Question: I have a long list of invoices. The invoice numbers ('BEL_NR' column) are repeated as each one of them contain at least one position, that means that data referring to logistics costs for each invoice is also repeated in column 'Frachtkosten'. What I'm trying to do is to delete consecutive repeated values, leaving only the first one.
For example: put '0' in 'C3' because 'A2' in repeated in 'A3'.
I attach a picture of what I intend to do: on the left is what I have, on the right is what I'd like to have. Please note I can't do that manually as the list is so so long.

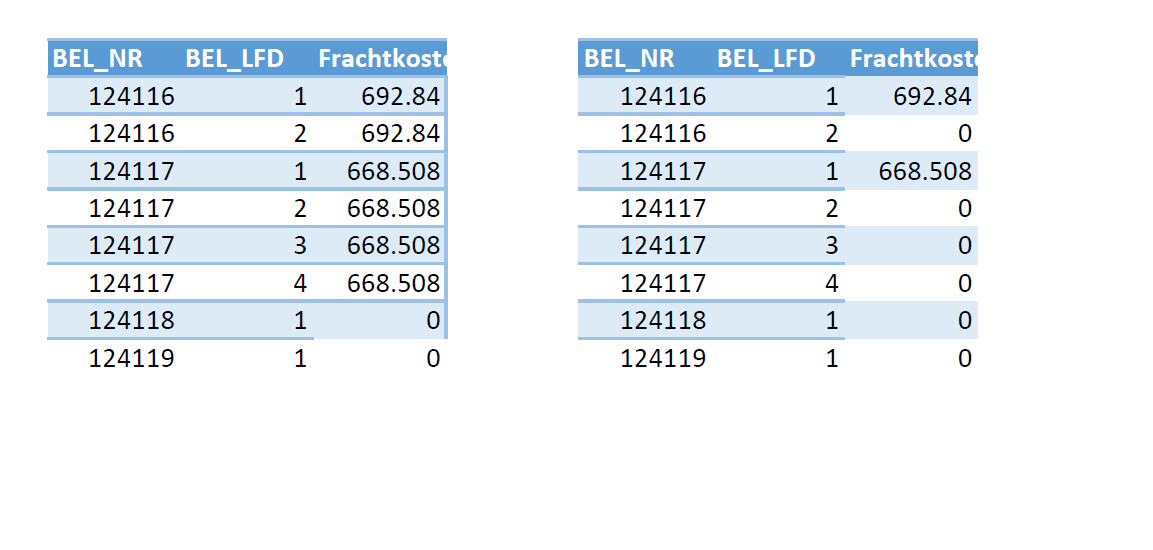
Answer: In Row2 of a spare column enter and copy down:
'''
=A2=A1
'''
Filter that column to select 'FALSE', enter '0' in the first displayed cell (excluding header) for 'Frachtkosten' and copy down.